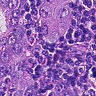
Metastatic tissue present: yes